Question: I've more than one elemen in one xml.. listview,slidingdrawer,edittext and button...
i want to sliding drawer order is always in front of another elements...but i can't..
here my xml
'''
<com.ltvie.chat.MultiDirectionSlidingDrawer
xmlns:my="http://schemas.android.com/apk/res/com.ltvie.chat"
android:id="@+id/drawer"
my:direction="topToBottom"
android:layout_width="fill_parent"
android:layout_height="match_parent"
my:handle="@+id/handle"
my:content="@+id/content"
>
<include
android:id="@id/content"
layout="@layout/pen_content"
android:gravity="top"
/>
<ImageView
android:id="@id/handle"
android:layout_width="wrap_content"
android:layout_height="5dp"
android:src="@drawable/sliding_drawer_handle_bottom" />
</com.ltvie.chat.MultiDirectionSlidingDrawer>
<ListView android:id="@+id/listView1"
android:layout_width="match_parent"
android:layout_height="wrap_content"
android:stackFromBottom="true"
android:transcriptMode="alwaysScroll"
android:layout_above="@+id/InnerRelativeLayout"
android:layout_alignParentTop="true"
/>
<RelativeLayout
android:id="@+id/InnerRelativeLayout"
android:layout_width="wrap_content"
android:layout_height="wrap_content"
android:layout_alignParentBottom="true" >
<Button
android:text="kirim"
android:id="@+id/button_send"
android:layout_alignParentRight="true"
android:layout_width="wrap_content"
android:layout_height="wrap_content"
android:onClick="tambahItems"
>
</Button>
</RelativeLayout>
'''
the result of mycode in my pict bellow :D

i want to know how to fix it??
regard,
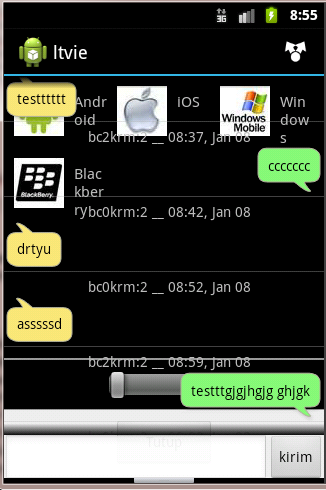
Answer: Your xml does not contain your outer layout, but I assume it is a relative layout. In a 'RelativeLayout', the elements' z levels are determine by the order they are added to the container. View added later will be on top. Try moving your sliding drawer to the bottom of your outer container. Like this --
'''
<ListView android:id="@+id/listView1"
android:layout_width="match_parent"
android:layout_height="wrap_content"
android:stackFromBottom="true"
android:transcriptMode="alwaysScroll"
android:layout_above="@+id/InnerRelativeLayout"
android:layout_alignParentTop="true"
/>
<RelativeLayout
android:id="@+id/InnerRelativeLayout"
android:layout_width="wrap_content"
android:layout_height="wrap_content"
android:layout_alignParentBottom="true" >
<Button
android:text="kirim"
android:id="@+id/button_send"
android:layout_alignParentRight="true"
android:layout_width="wrap_content"
android:layout_height="wrap_content"
android:onClick="tambahItems"
>
</Button>
</RelativeLayout>
<com.ltvie.chat.MultiDirectionSlidingDrawer
xmlns:my="http://schemas.android.com/apk/res/com.ltvie.chat"
android:id="@+id/drawer"
my:direction="topToBottom"
android:layout_width="fill_parent"
android:layout_height="match_parent"
my:handle="@+id/handle"
my:content="@+id/content"
>
<include
android:id="@id/content"
layout="@layout/pen_content"
android:gravity="top"
/>
<ImageView
android:id="@id/handle"
android:layout_width="wrap_content"
android:layout_height="5dp"
android:src="@drawable/sliding_drawer_handle_bottom" />
</com.ltvie.chat.MultiDirectionSlidingDrawer>
'''